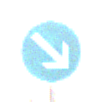
Verkehrszeichen: VorgeschriebeneVorbeifahrtRechts
Umgebung: Roofed, Beach
Tageszeit: Midday
Wetter: Overcast
Licht: Natural
Jahreszeit: NotSpecified
Kontrast: LowContrast